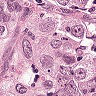
Metastatic tissue present: yes